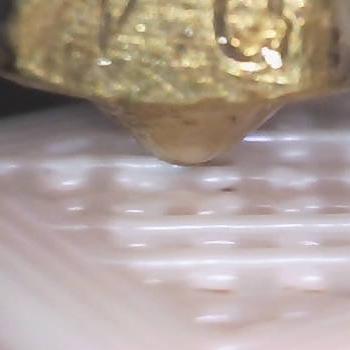
Flow rate: 79%